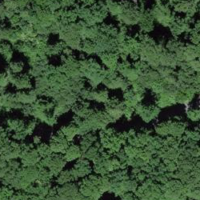
EUNIS habitat code: 41
Species observed at this site:
Nemobius sylvestris